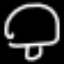
Label: mushroom